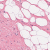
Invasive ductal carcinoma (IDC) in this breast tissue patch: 0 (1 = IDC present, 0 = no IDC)